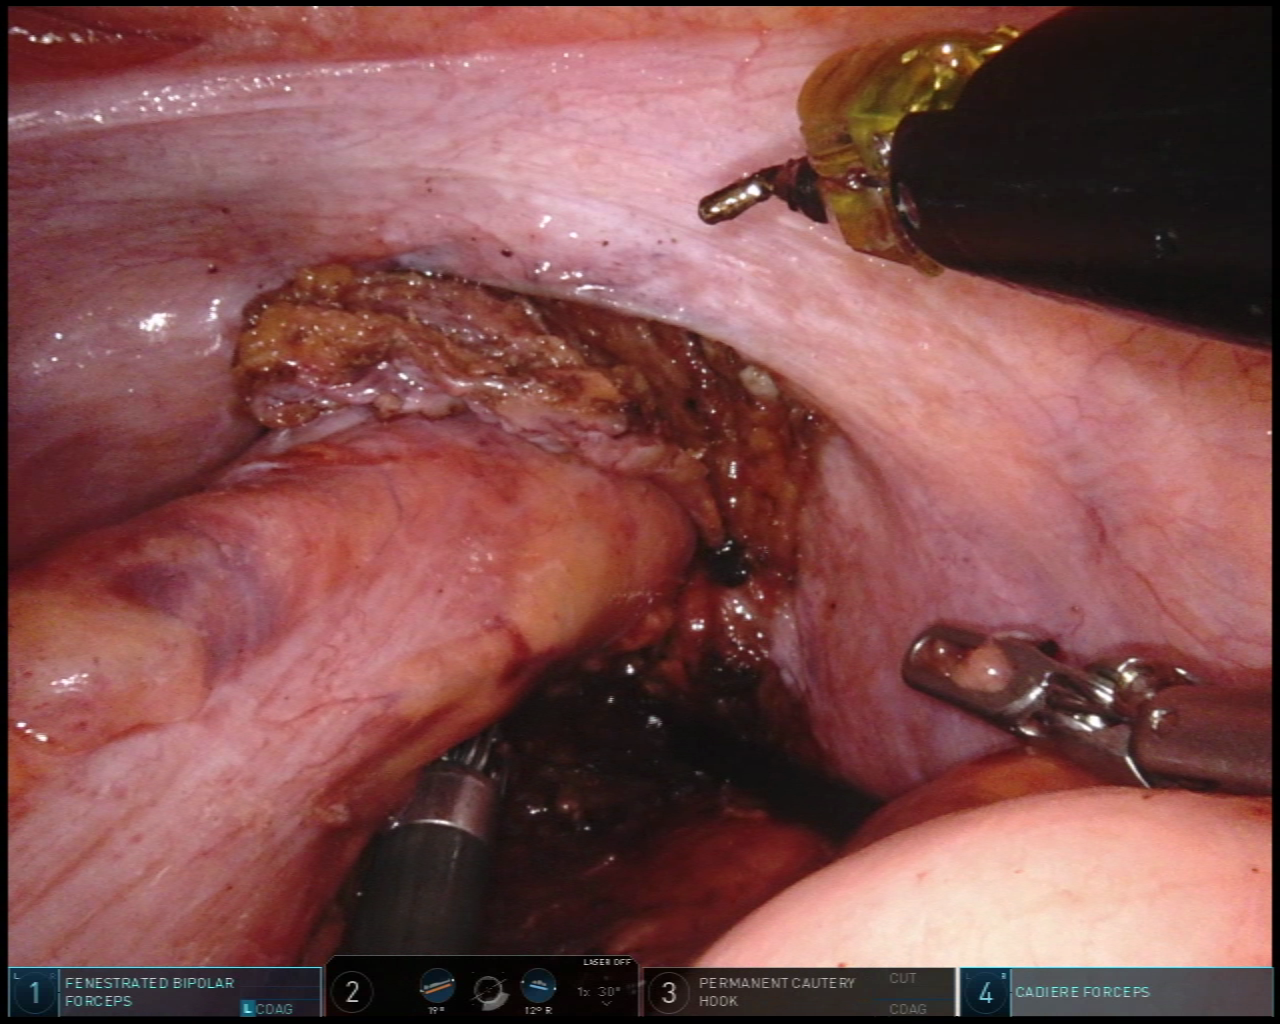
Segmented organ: vesicular_glands
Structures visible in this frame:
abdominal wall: no
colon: no
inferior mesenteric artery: no
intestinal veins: no
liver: no
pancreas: no
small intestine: no
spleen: no
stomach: no
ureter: no
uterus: no
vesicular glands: yes